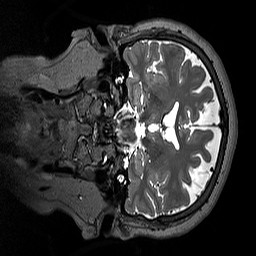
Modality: T2w
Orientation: coronal
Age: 60
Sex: female
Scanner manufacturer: siemens
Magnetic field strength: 3 T
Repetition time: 3.2 s
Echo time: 0.412 s